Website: home-depot
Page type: address-validator
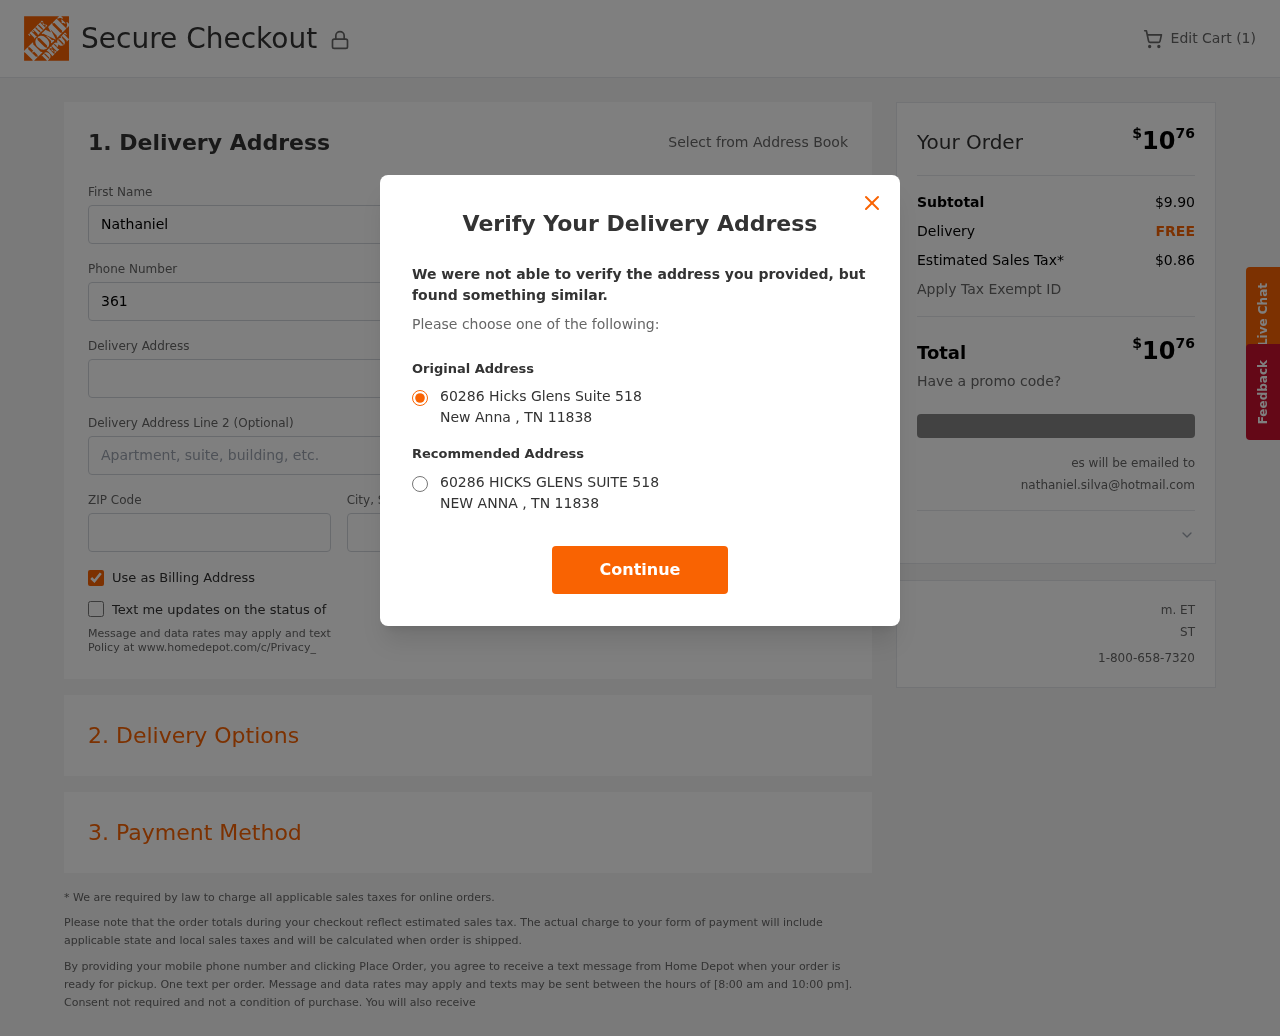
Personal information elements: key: PII_CITY
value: New Anna
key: PII_EMAIL
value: nathaniel.silva@hotmail.com
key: PII_POSTCODE
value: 11838
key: PII_STATE_ABBR
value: TN
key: PII_STREET
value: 60286 Hicks Glens Suite 518
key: PII_FIRSTNAME
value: Nathaniel
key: PII_LASTNAME
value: Silva
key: PII_PHONE
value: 3617340529
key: PII_CITY_STATE
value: New Anna, TN
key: PII_STREET_ALT
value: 60286 HICKS GLENS SUITE 518
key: PII_CITY_ALT
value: NEW ANNA
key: PII_POSTCODE_FULL
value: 11838
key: PII_POSTCODE_NUMERIC
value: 11838
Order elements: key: ORDER_NUM_ITEMS
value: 1
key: ORDER_TOTAL
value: $1076
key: ORDER_SUBTOTAL
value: $9.90
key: ORDER_SHIPPING_COST
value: FREE
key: ORDER_TAX
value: $0.86